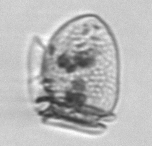
Label: Dinophysis_norvegica